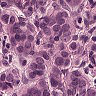
Metastatic tissue present: yes